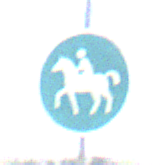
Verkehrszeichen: Reitweg
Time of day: Midday
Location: Outdoor (Nature)
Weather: PartlyCloudy
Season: Autumn
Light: Natural